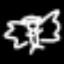
Label: angel